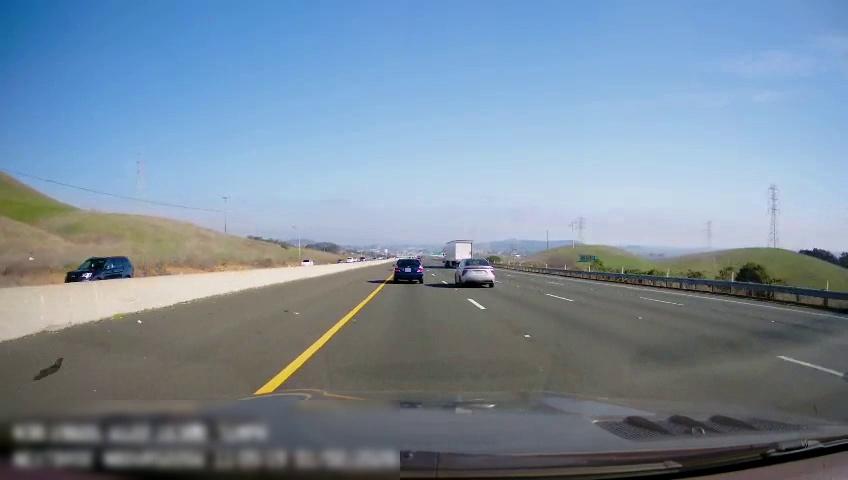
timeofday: Day
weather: Sunny
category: Drivable Space
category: Vehicles | Other LV
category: Vehicles | Car
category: Vehicles | Car
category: Vehicles | SUV
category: Vehicles | Car
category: Lanes | Current Lane
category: Lanes | Current Lane
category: Lanes | Alternate Lane
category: Lanes | Alternate Lane
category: Lanes | Alternate Lane